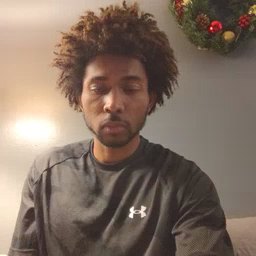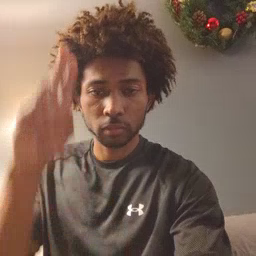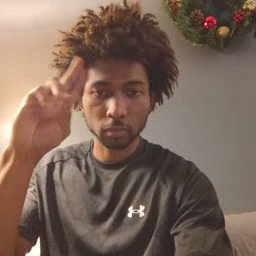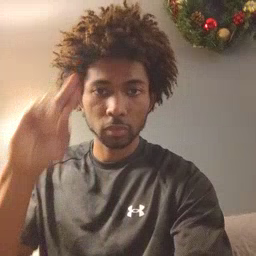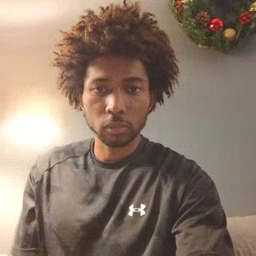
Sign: uncle